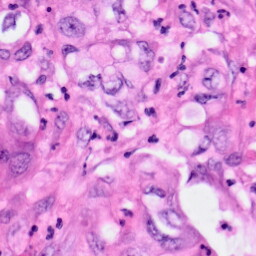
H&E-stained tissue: Pancreatic